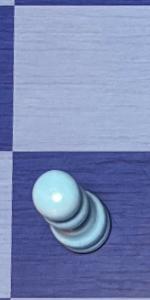
Label: Pawn_White